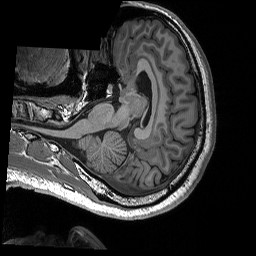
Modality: T1w
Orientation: axial
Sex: male